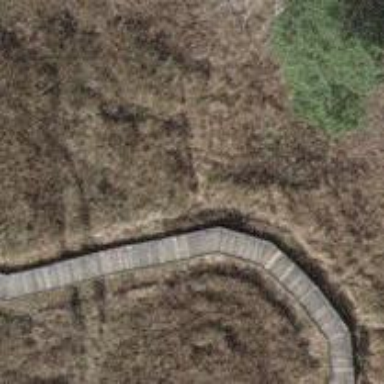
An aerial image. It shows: Path on bridge.